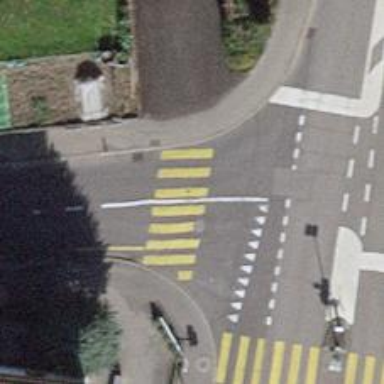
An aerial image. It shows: Uncontrolled crossing on the road.